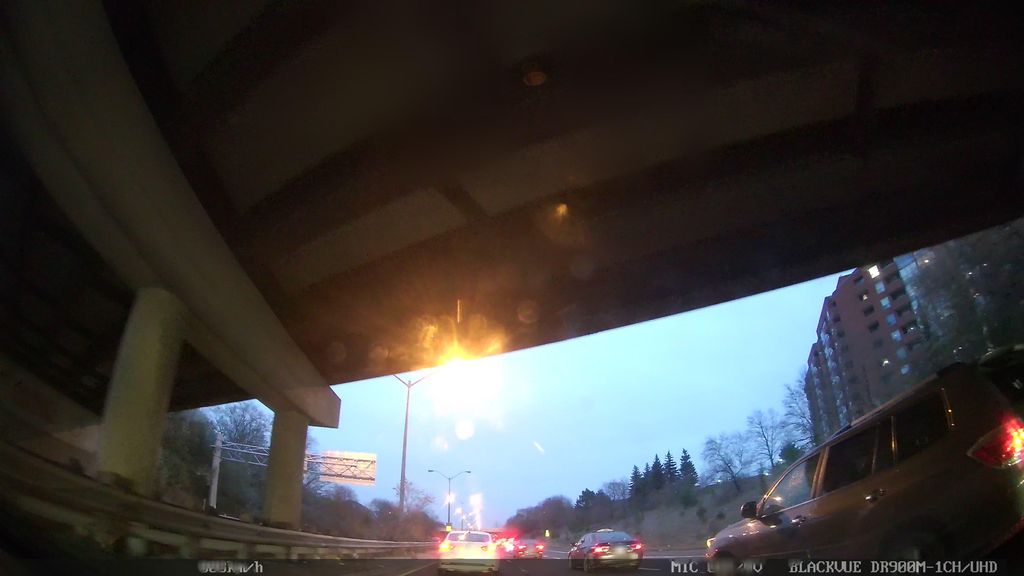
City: toronto